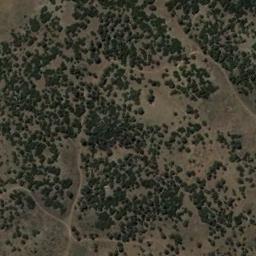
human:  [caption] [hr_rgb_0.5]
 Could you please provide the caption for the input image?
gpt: Chaparral is densely distributed on the sand and there are several winding paths in the sand .

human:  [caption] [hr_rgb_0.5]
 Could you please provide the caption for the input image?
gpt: The chaparral is consist of dense green bushes in the bare land .

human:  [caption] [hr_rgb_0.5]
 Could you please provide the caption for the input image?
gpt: A lot of green chaparrals grow on the wasteland and some dirt roads go through the wasteland .

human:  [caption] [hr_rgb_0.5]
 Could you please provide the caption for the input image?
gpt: There are dozens of trees in this desert .

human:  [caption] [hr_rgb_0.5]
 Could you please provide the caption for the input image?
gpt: The chaparral is uneven but dense .